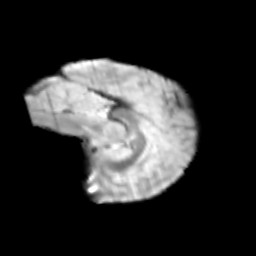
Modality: T2w
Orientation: sagittal
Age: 12
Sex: female
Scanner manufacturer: siemens
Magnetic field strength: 3 T
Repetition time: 3.8 s
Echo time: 0.07 s